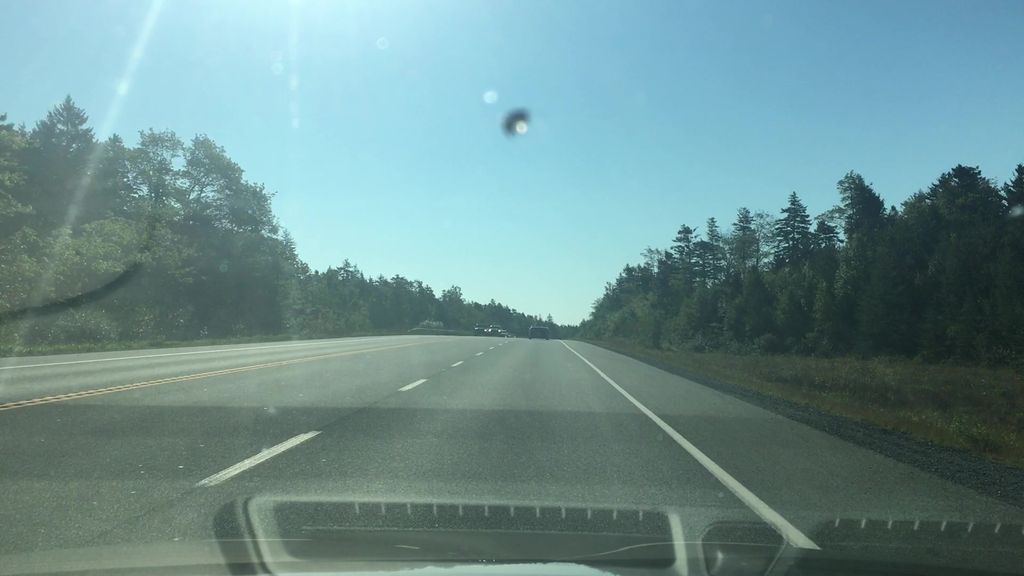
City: halifax